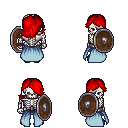
a pixel art fantasy rpg character, male body template, skeleton, overskirt, teal pants, red swoop hairstyle, gray slippers, shield, four views (front, back, left, right), 2x2 character sprite sheet, small pixel art, hard edges, no anti-aliasing